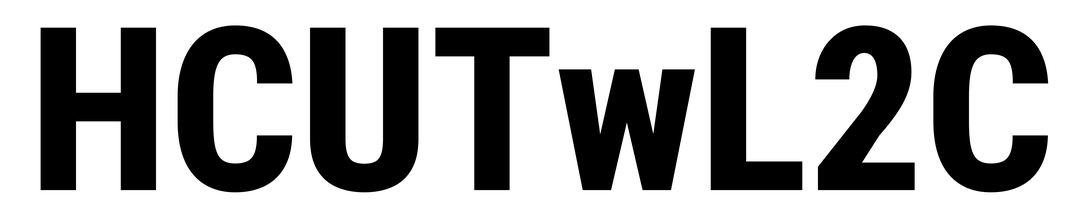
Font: Roboto_Condensed_ExtraBold